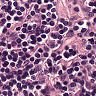
Metastatic tissue present: no